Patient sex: M
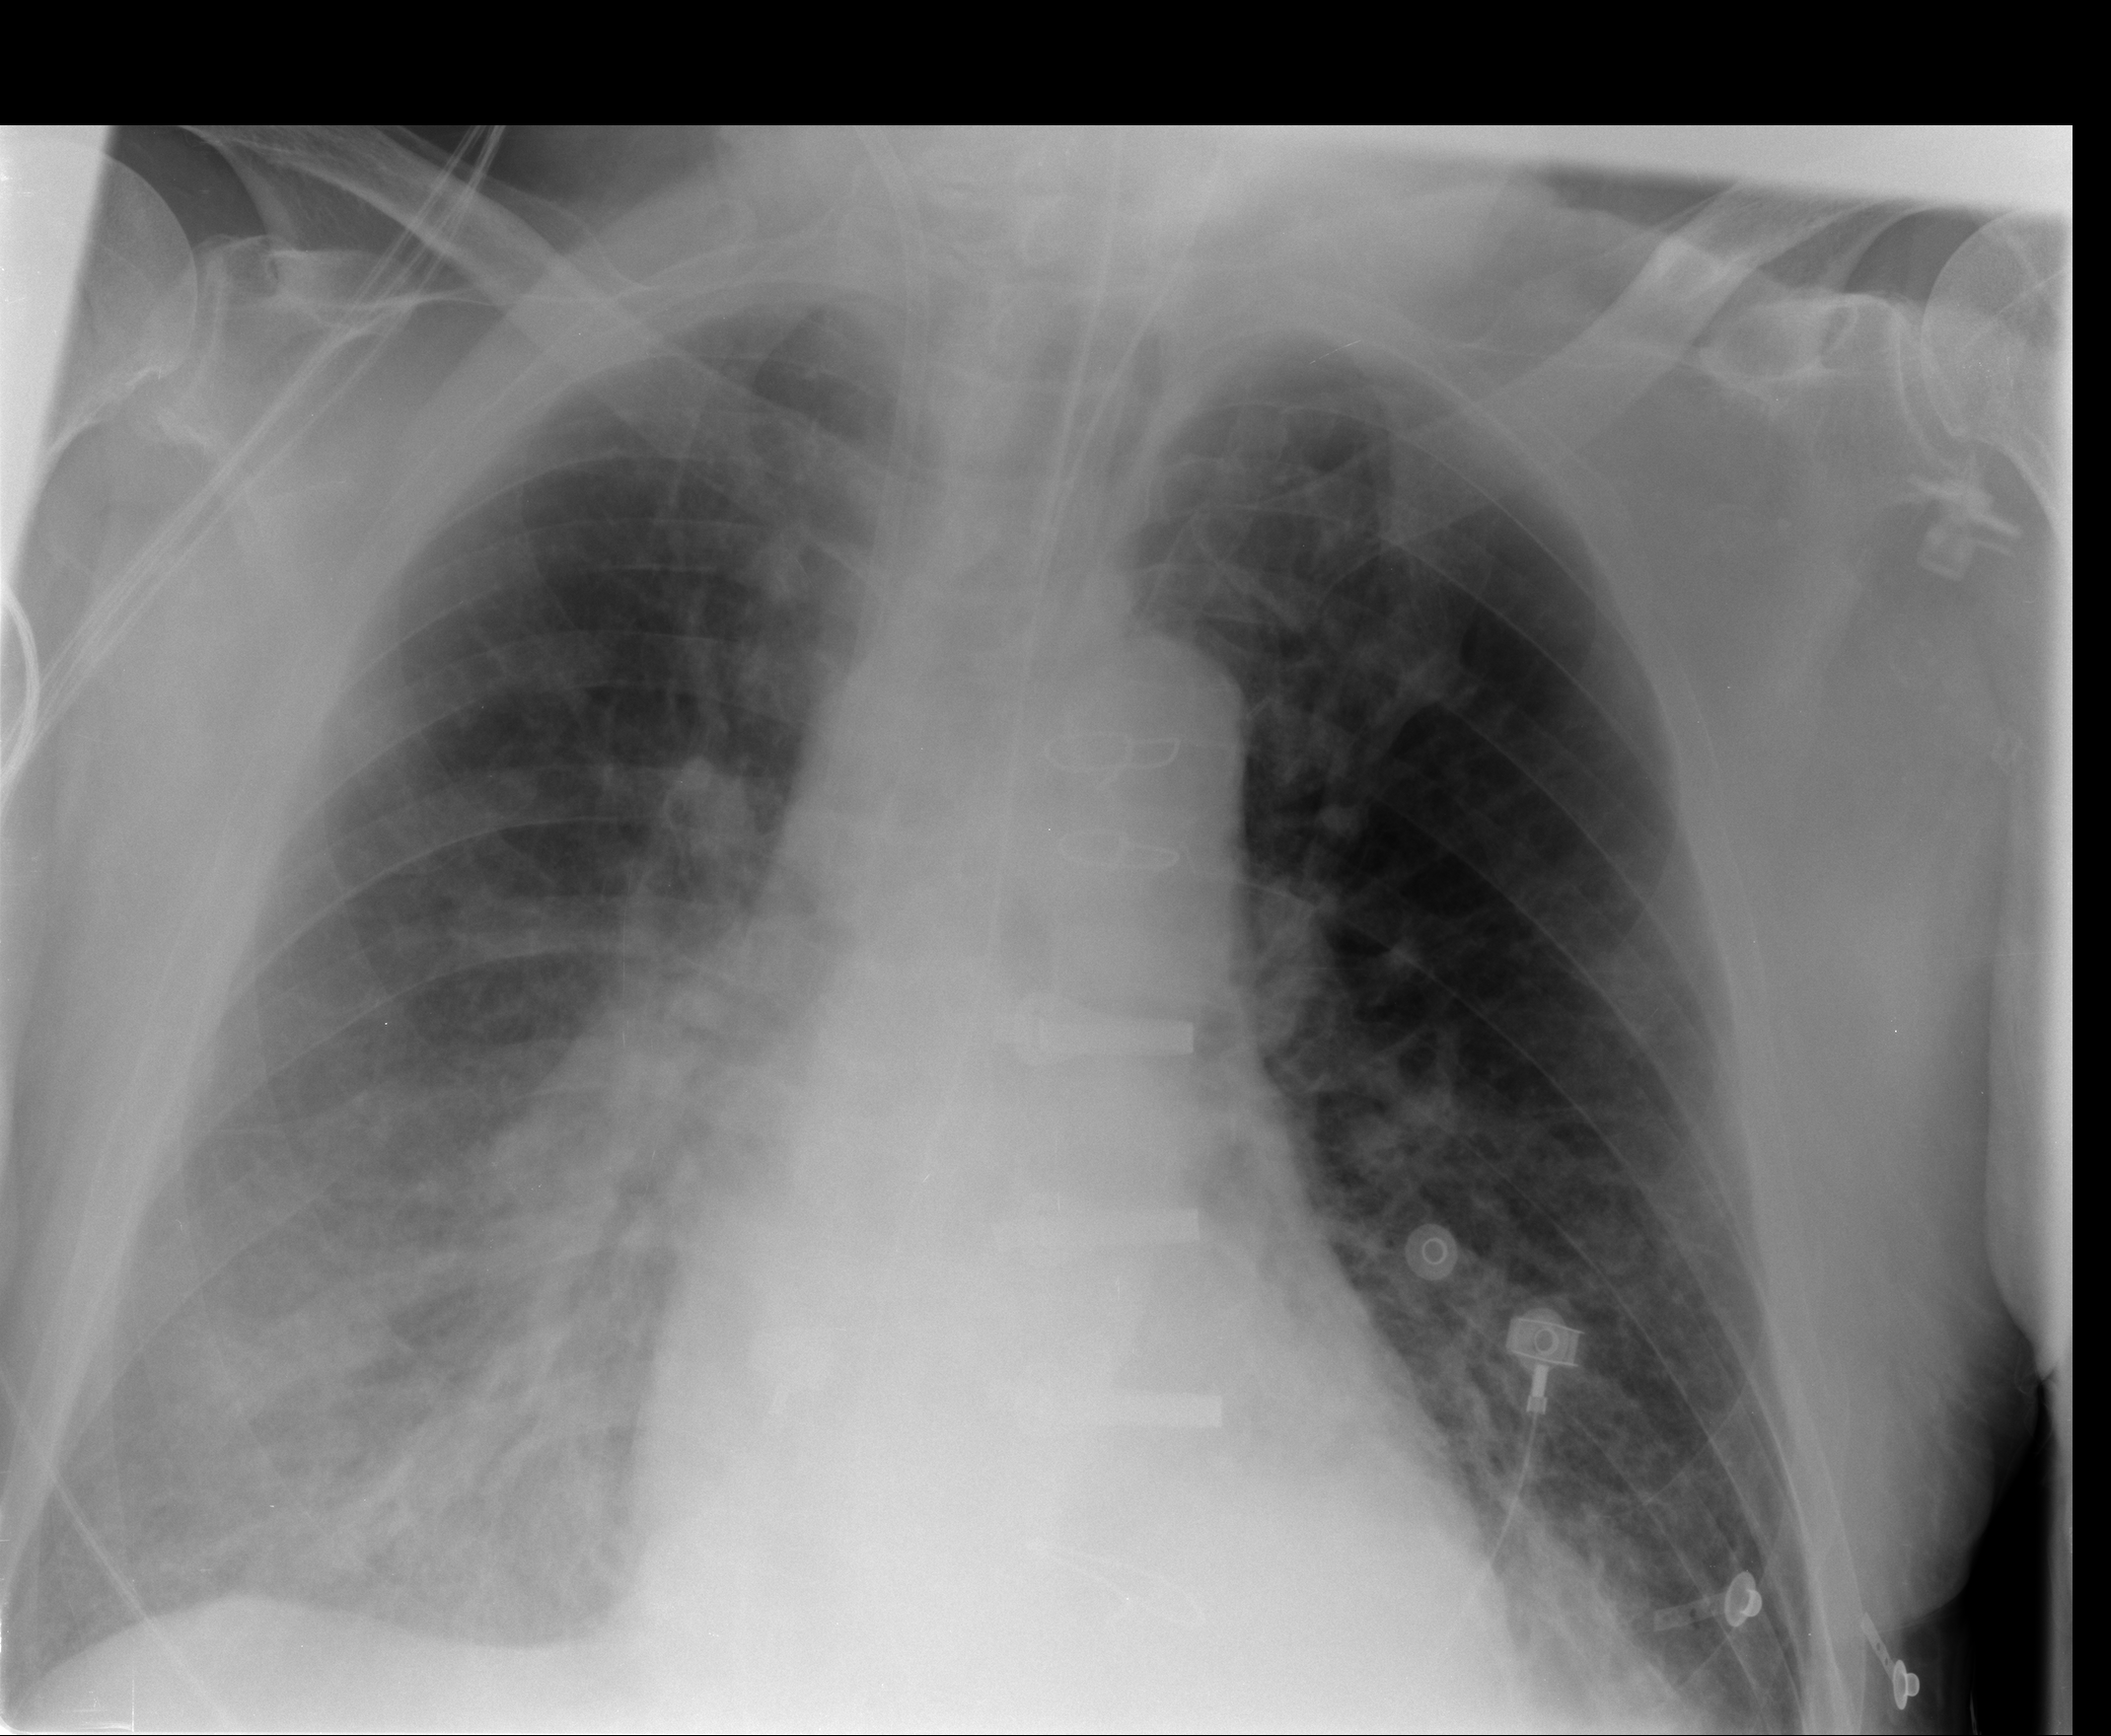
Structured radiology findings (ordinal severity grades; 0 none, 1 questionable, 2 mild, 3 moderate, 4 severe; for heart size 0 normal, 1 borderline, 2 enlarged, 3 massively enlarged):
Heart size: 2
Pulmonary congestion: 2
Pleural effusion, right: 0
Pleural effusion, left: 1
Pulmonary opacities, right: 2
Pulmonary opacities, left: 1
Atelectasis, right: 2
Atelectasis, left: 2